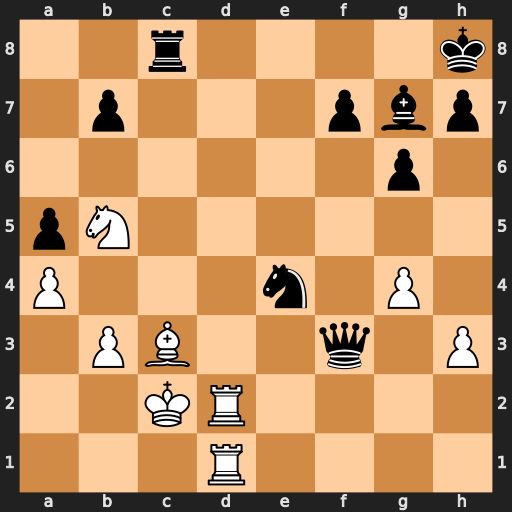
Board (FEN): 2r4k/1p3pbp/6p1/pN6/P3n1P1/1PB2q1P/2KR4/3R4
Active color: w
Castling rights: -
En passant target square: -
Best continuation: Rd8+ Rxd8 Rxd8#